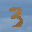
Label: 3